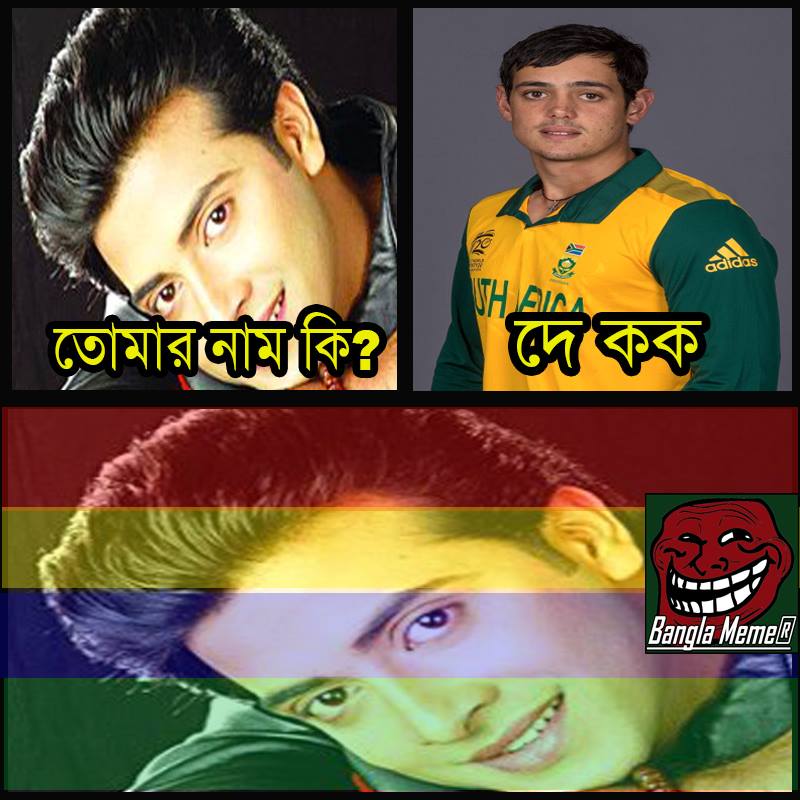
Caption: তোমার নাম কি ?     দে কক
Label: non-hate